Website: home-depot
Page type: payment
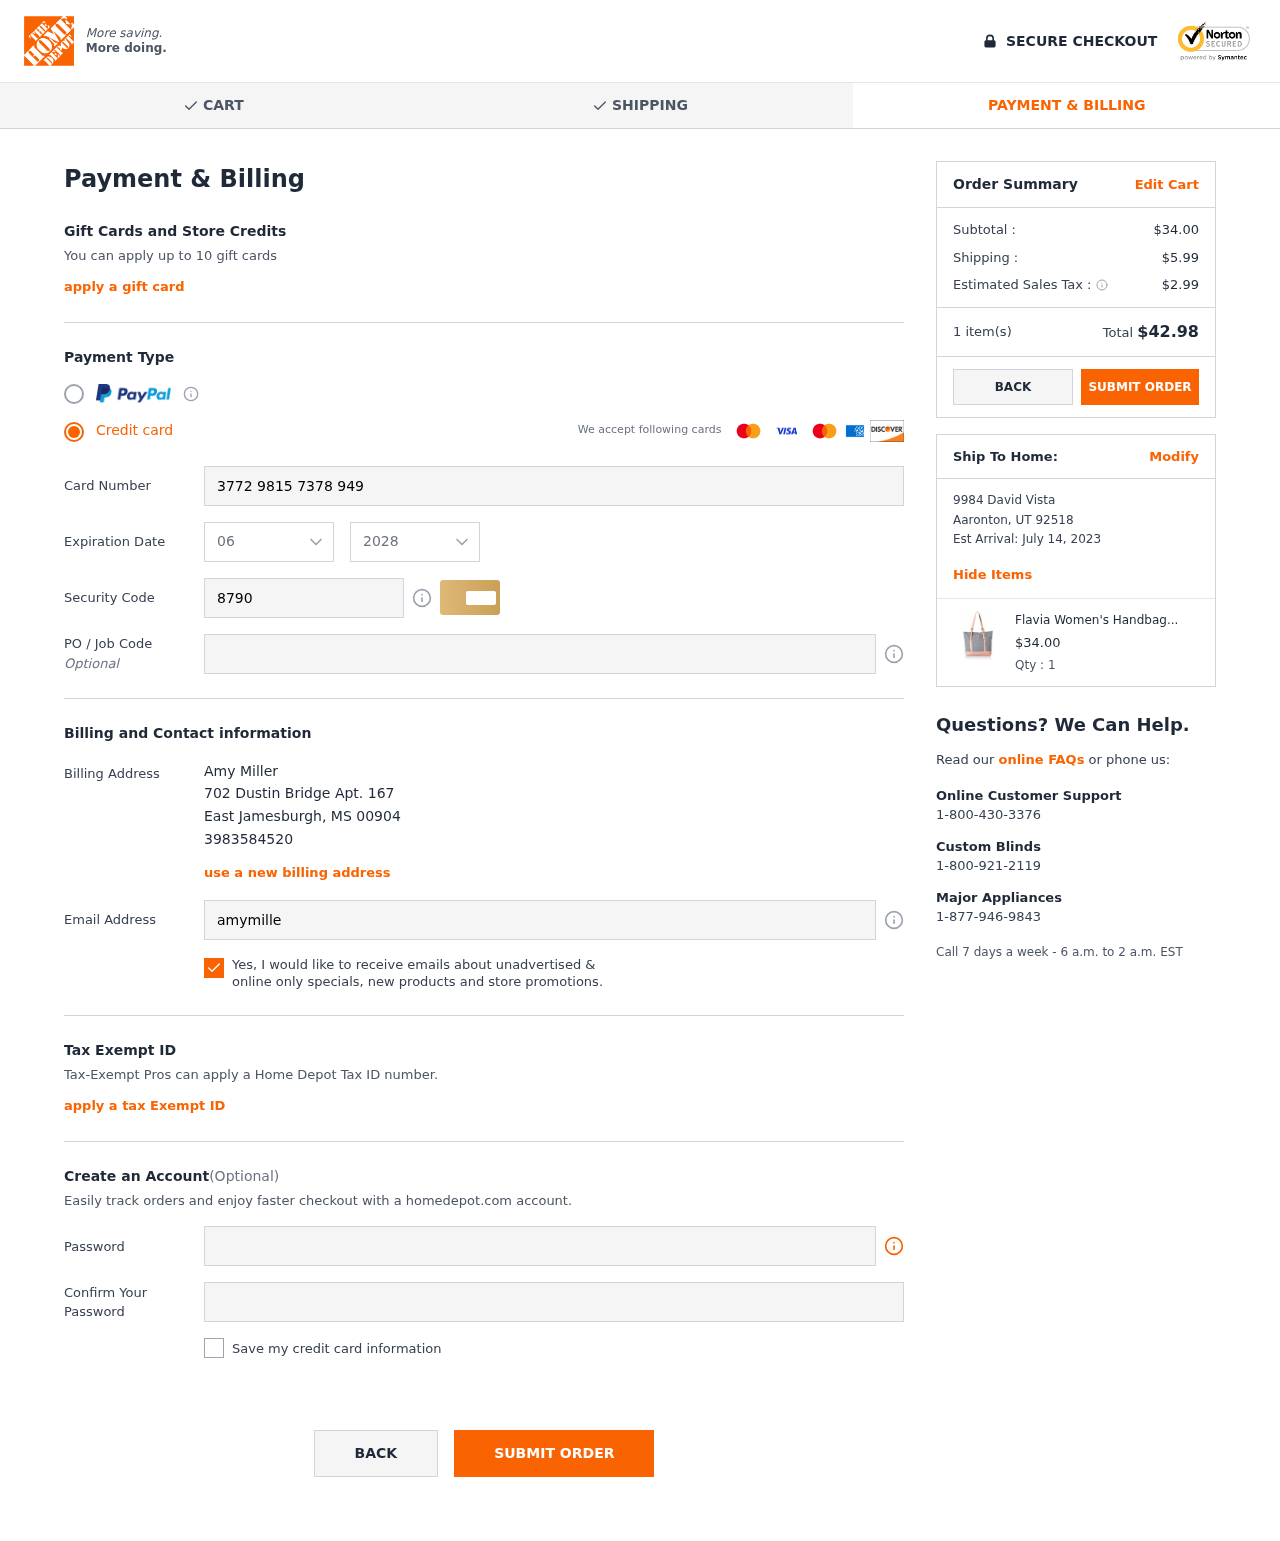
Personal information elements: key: PII_CARD_CVV
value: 8790
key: PII_CARD_EXPIRY_MONTH
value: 06
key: PII_CARD_EXPIRY_YEAR
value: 28
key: PII_CARD_NUMBER
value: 3772 9815 7378 949
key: PII_CITY
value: East Jamesburgh
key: PII_CITY2
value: Aaronton
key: PII_EMAIL
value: amymiller@yahoo.com
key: PII_FULLNAME
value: Amy Miller
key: PII_PHONE
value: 3983584520
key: PII_POSTCODE
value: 00904
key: PII_POSTCODE2
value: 92518
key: PII_STATE_ABBR
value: MS
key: PII_STATE_ABBR2
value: UT
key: PII_STREET
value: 702 Dustin Bridge Apt. 167
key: PII_STREET2
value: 9984 David Vista
Product elements: key: PRODUCT1_NAME
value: Flavia Women's Handbag (Lt Pink)
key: PRODUCT1_PRICE
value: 34
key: PRODUCT1_QUANTITY
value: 1
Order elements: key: ORDER_SUBTOTAL
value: $34.00
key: ORDER_SHIPPING_COST
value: $5.99
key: ORDER_TAX
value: $2.99
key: ORDER_NUM_ITEMS
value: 1 item(s)
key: ORDER_TOTAL
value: $42.98
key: ORDER_DELIVERY_DATE
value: July 14, 2023